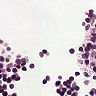
Metastatic tissue present: no